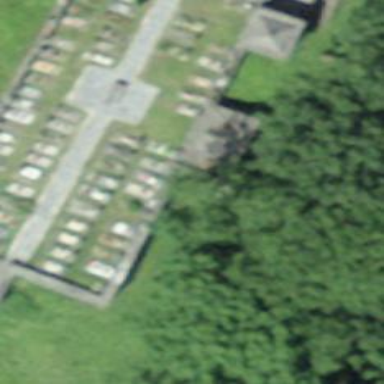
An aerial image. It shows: Cemetery.